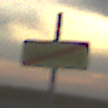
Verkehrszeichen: EndeDerUmleitungsankuendigung
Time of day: SunriseSunset
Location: Outdoor (Beach)
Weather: PartlyCloudy
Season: NotSpecified
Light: Natural